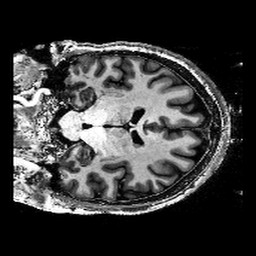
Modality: T1w
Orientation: coronal
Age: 42
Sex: female
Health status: healthy
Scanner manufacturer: siemens
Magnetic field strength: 9.4 T
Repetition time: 6 s
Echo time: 0.003 s